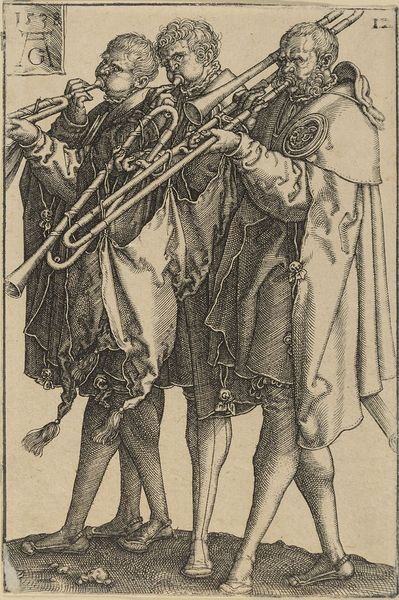
Titel: Die drei Posaunisten
Künstler: Heinrich Aldegrever
Standort: Hamburg
Institution: Museum für Kunst und Gewerbe Hamburg
Schlagwörter: mann, horn, musiker, renaissance, papier, grafik, graphik, fotografie, photographie, druckgraphik, druckgrafik, stich, tracht, umzug, hochzeit, parade, posaune, kupferstich, verlobung, trompete, festlichkeit, tuba, heirat, gerippt, volkstracht, hofe, reproduktionen, eheversprechen, druckerzeugnisse, kornett, verlöbnis, ornamentstich, vorlageblätter, hochzeitstanz